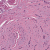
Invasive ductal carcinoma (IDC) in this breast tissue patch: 1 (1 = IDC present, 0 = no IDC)